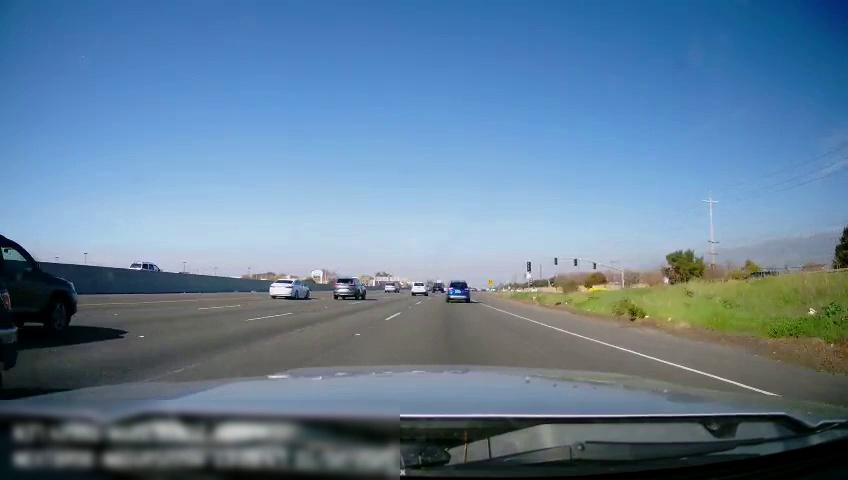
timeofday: Day
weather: Sunny
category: Drivable Space
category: Vehicles | Car
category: Vehicles | SUV
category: Vehicles | SUV
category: Vehicles | SUV
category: Vehicles | Van
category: Vehicles | SUV
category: Vehicles | Car
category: Vehicles | SUV
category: Vehicles | SUV
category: Vehicles | Truck
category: Lanes | Alternate Lane
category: Lanes | Current Lane
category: Lanes | Alternate Lane
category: Lanes | Alternate Lane
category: Lanes | Alternate Lane
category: Traffic | Lights